Question: I'm quite new to android. I wanted to show cards in a tabular form. I want 2 columns which should be exactly equal in length (even if the size of the content in one of the column increases).
For example, it should be like or . My card will have 2 lines of data. First for and second for .

I tried many layouts; 'TableLayout', 'GridLayout' etc. but neither worked actually. Lastly I read <URL> but it doesn't work if text size on my card increases.
Any idea on how this can be done? It will be a bonus if the text ellipsizes at end.
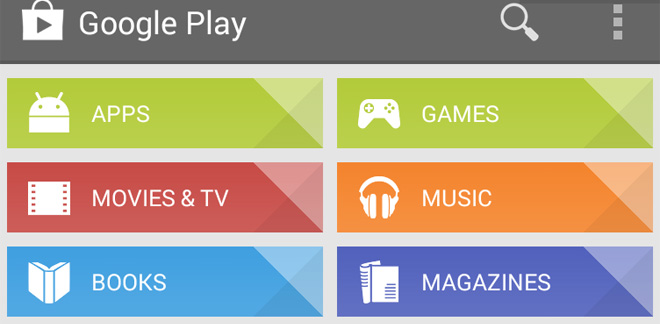
Answer: If I understand you well enough:
Try using a LinearLayout and setting the layout_weight of the items inside the layout. So you'll have something like:
'''
<LinearLayout
android:layout_width="fill_parent"
android:layout_height="wrap_content"
android:orientation="horizontal">
<Card
android:id="@+id/card1"
android:layout_width="0dp"
android:layout_height="wrap_content"
android:layout_weight="1" />
<Card
android:id="@+id/card2"
android:layout_width="0dp"
android:layout_height="wrap_content"
android:layout_weight="1" />
</LinearLayout>
'''
Then if you wanted to perhaps have multiple things in the columns just make those card items additional LinearLayouts of vertical orientation.